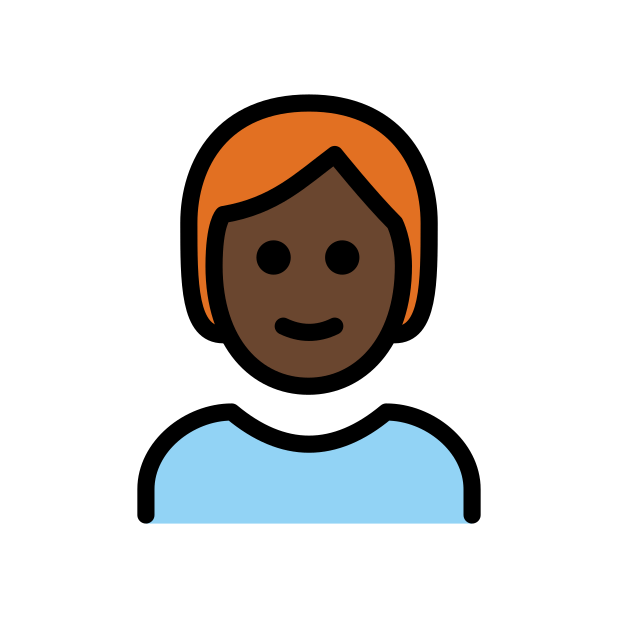
person: dark skin tone, red hair